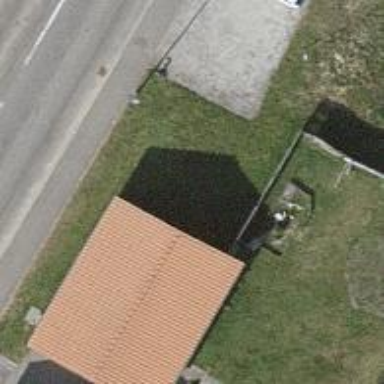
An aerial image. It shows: Garage.